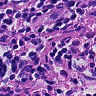
Metastatic tissue present: no